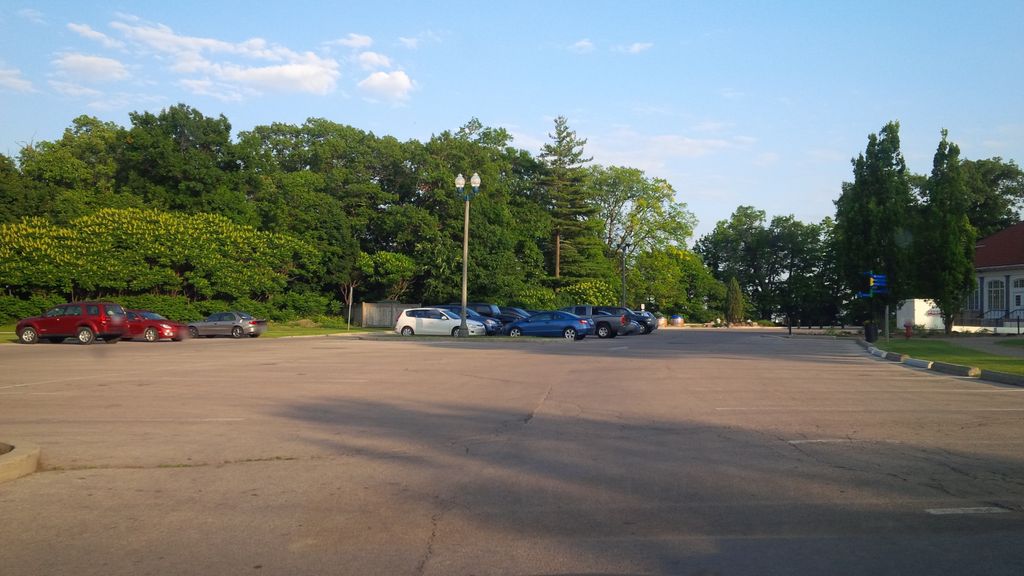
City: hamilton